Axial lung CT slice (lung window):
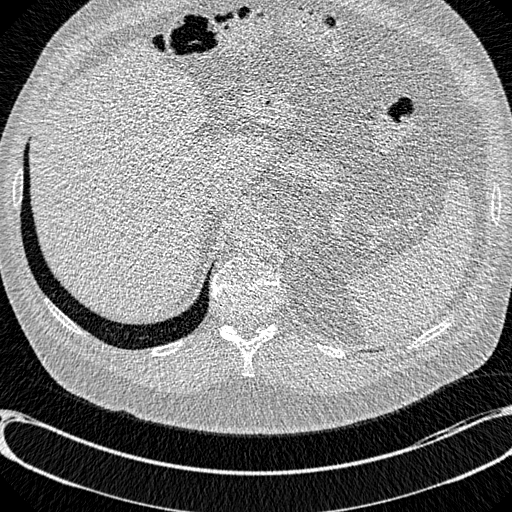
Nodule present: no